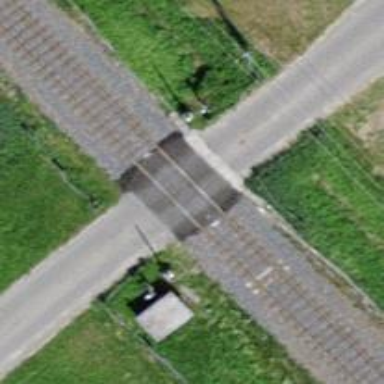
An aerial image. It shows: Level crossing along the railway.